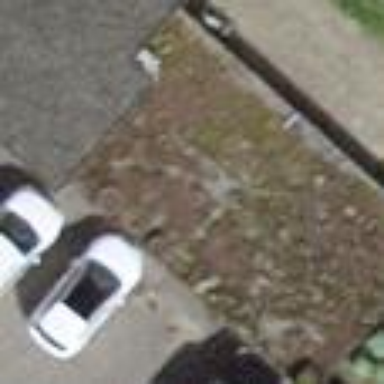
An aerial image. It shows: Garage building.